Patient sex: F
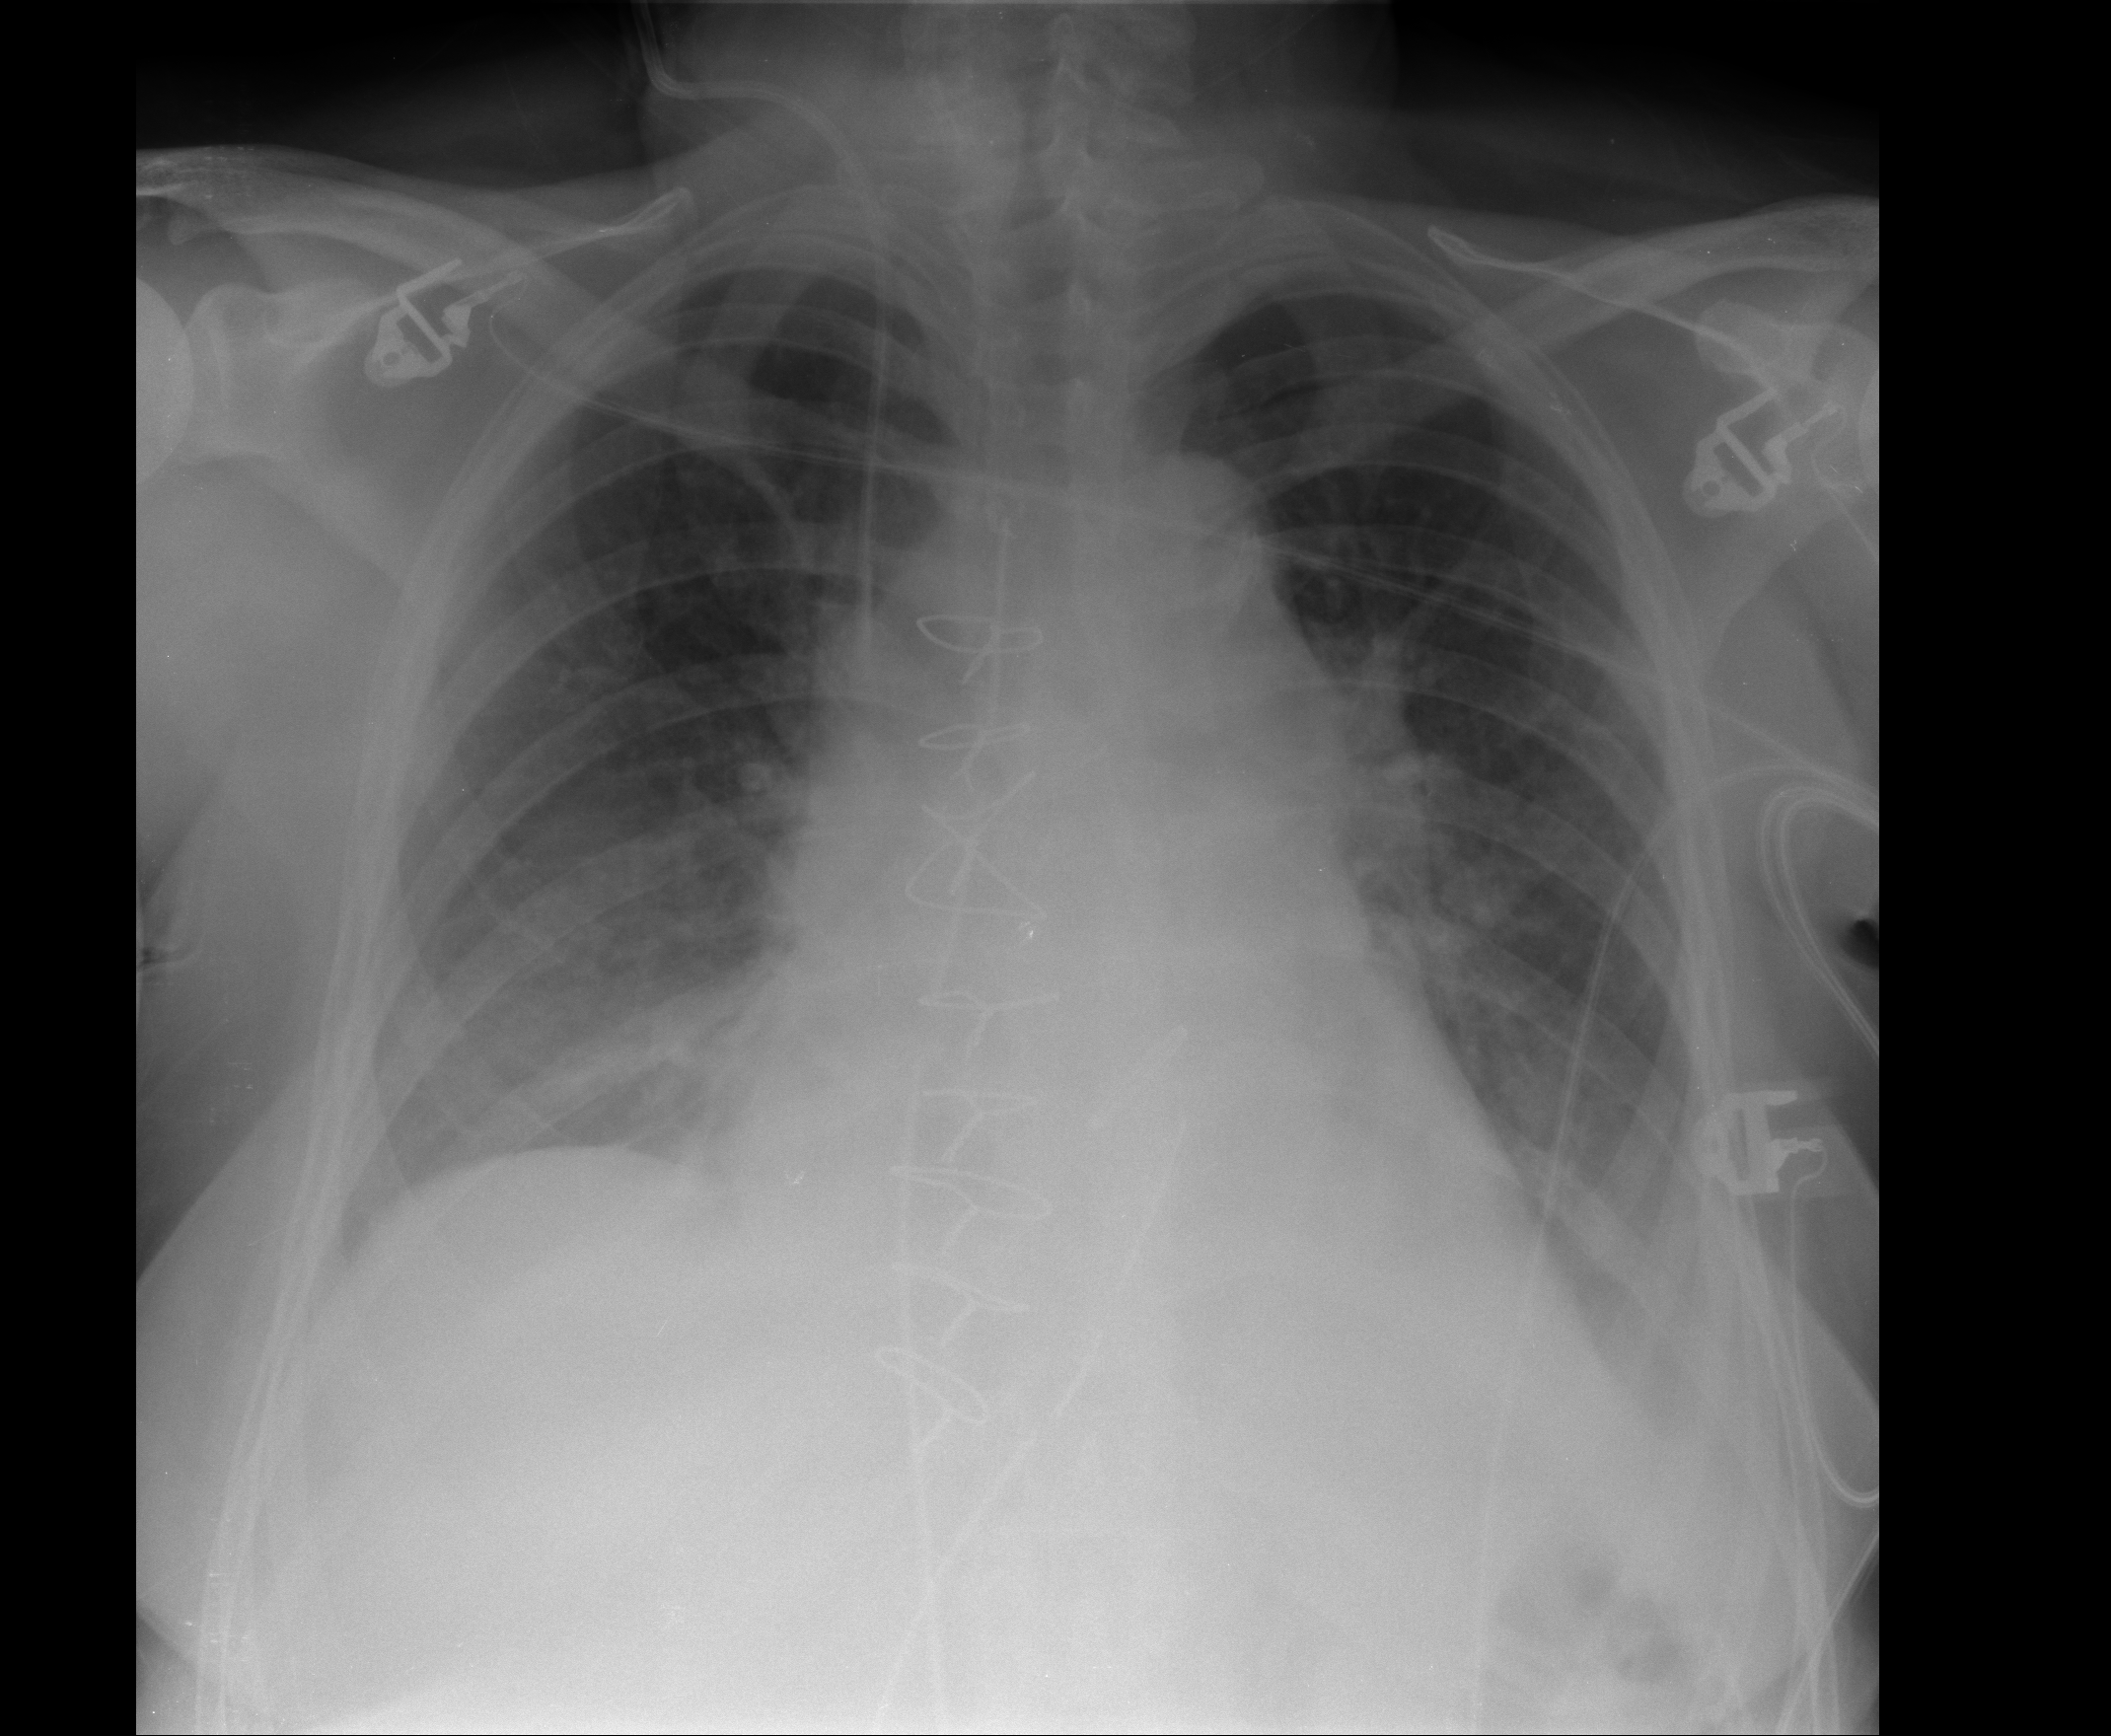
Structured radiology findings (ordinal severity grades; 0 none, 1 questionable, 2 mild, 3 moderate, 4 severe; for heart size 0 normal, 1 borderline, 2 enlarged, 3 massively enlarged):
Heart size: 1
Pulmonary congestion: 1
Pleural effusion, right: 0
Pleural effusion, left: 2
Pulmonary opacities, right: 2
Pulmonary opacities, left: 1
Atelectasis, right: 1
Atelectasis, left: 1